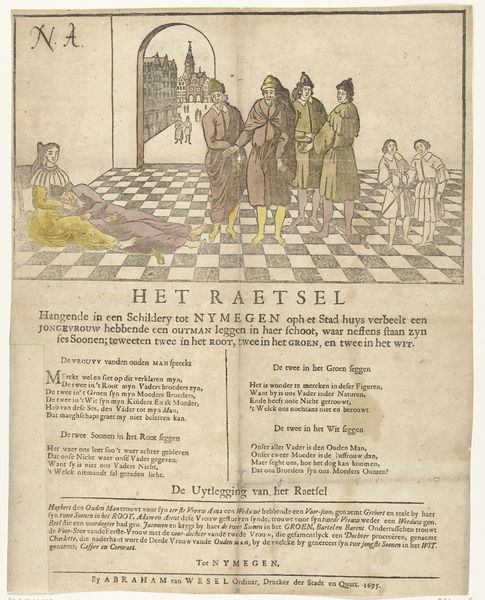
Titel: Het Nijmeegse Raadsel of het Gecompliceerde Huwelijk
Standort: Amsterdam
Institution: Rijksmuseum
Schlagwörter: stadt, frau, männer, schachbrett, bild, holland, grafik, church, court, men, people, red, white, black, dress, group, interior, old, room, woman, yellow, picture, print, brown, floor, buch, niederländisch, man, gedicht, building, german, street, death, rätsel, child, castle, color, illustration, dead, children, door, town, city, history, ink, square, foot, ill, sleep, dutch, tan, page, standing, alley, text, short, leg, middle ages, tiles, pain, dying, tights, blck, amsterdam, checkered, yellowed, checker, checkered floor, checked, durch, discussions, page title het raetsel, het raetel, people in room, a room, rich family, letting, mourning